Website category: university
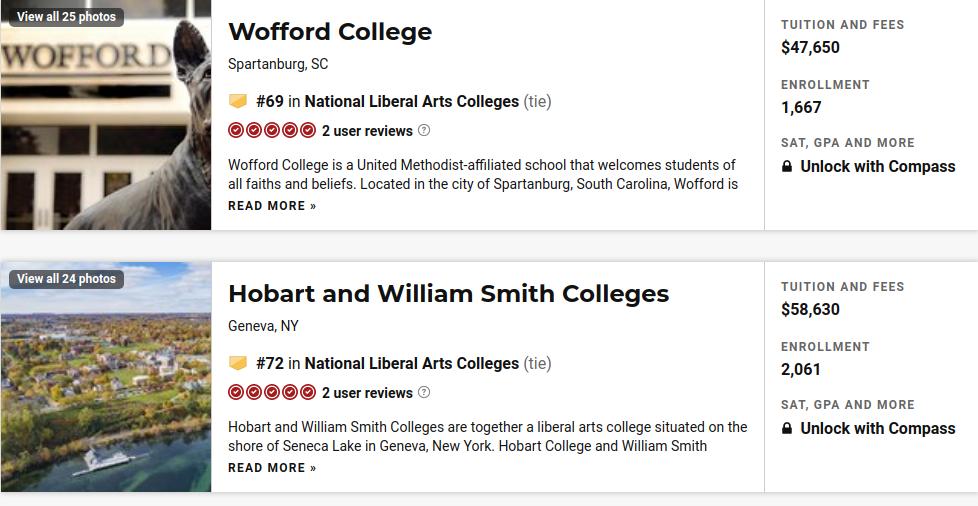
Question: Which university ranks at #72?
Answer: Hobart and William Smith Colleges

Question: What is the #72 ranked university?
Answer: Hobart and William Smith Colleges

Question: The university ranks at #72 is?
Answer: Hobart and William Smith Colleges

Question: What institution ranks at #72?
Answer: Hobart and William Smith Colleges